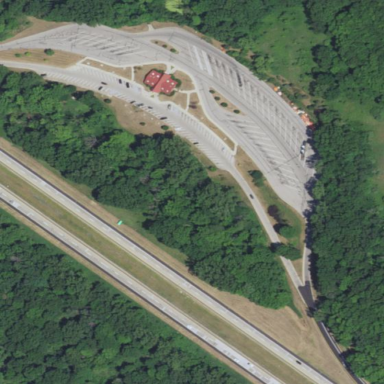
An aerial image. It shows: Rest area along the road.